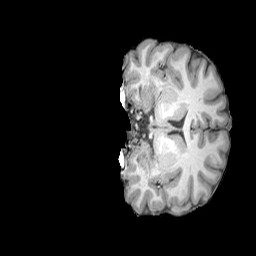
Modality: T1w
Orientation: coronal
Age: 19
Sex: female
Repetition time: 2.3 s
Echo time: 0.0226 s